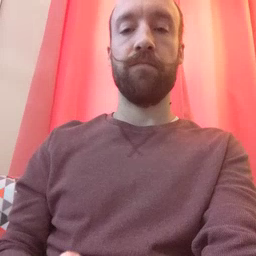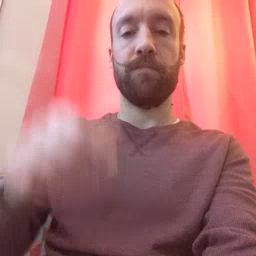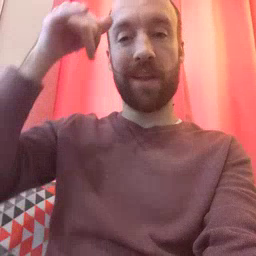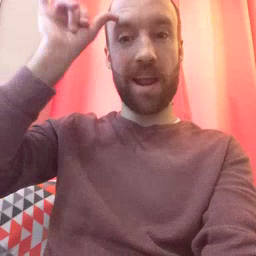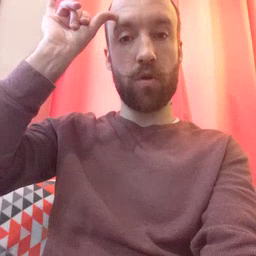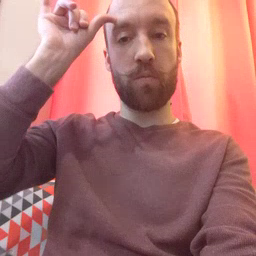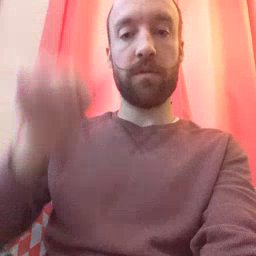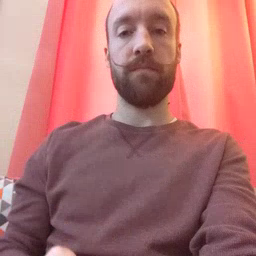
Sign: cow